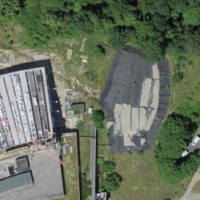
EUNIS habitat code: 24
Species observed at this site:
Scilla bifolia
Phoenicurus ochruros
Podarcis muralis
Cyanistes caeruleus
Ficaria verna
Castanea sativa